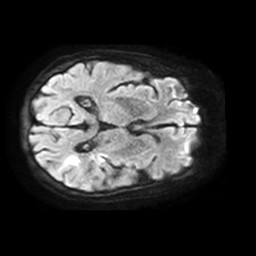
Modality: TRACE
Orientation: axial
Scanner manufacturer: philips
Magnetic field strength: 1.5 T
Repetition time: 3.393 s
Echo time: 0.06922 s